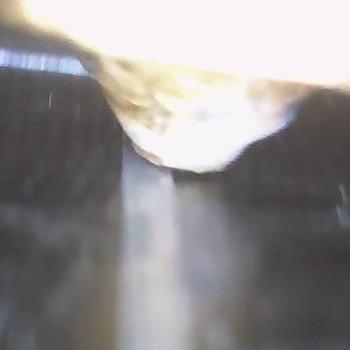
Flow rate: 235%